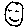
Label: smiley face